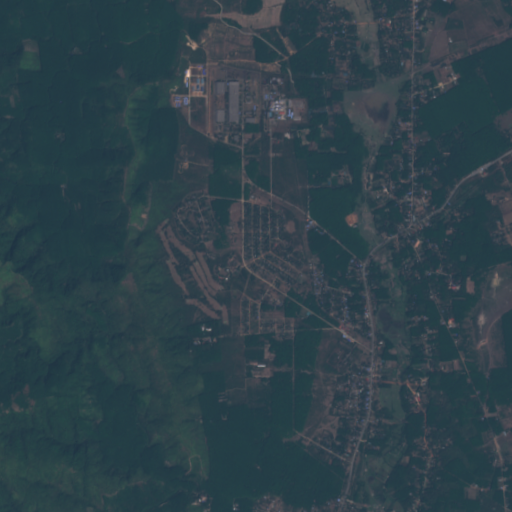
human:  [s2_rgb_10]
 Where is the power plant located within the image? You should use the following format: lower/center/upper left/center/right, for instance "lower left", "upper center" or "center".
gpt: The power plant is located in the upper center of the image.
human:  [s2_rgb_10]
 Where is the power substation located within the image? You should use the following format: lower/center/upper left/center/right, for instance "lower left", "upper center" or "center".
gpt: The power substation is located in the upper center of the image.
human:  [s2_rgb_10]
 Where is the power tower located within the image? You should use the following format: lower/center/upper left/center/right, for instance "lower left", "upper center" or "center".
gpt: The power tower is located in the upper center of the image.
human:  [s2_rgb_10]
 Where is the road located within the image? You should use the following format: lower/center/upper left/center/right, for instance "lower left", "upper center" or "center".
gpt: There is no road in the image.